Question: I am teaching myself asp .net mvc3. I have a "add property" form which allows user to upload property details to the website. I have been struggling with this error for a long time now.
For simplification, lets consider that I have two tables in my database.
CustomerTypes: The database has 1 Owner, 2 Broker, 3 Commercial etc
Property: This is the table that gets populated by the form.
I use CustomerTypes (and other such tables) to create radio buttons. The user fills the form and selects a choice for "customer type". However, I get an "object reference not set to an instance of an object" error on submit. This is is because "null" is
set for Model.CustomerTypes. However, Model.CustomerTypes is only used to create radio buttons. I am not sure what is wrong. The code is below:
View:
'''
@model Website.ViewModels.AddPropertyViewModel
<fieldset>
<legend>Property</legend>
<div class="editor-label">
@Html.LabelFor(model => model.Property.CustomerType)
@foreach (var item in Model.CustomerTypes)
{
@Html.RadioButtonFor(model => model.Property.CustomerType, Convert.ToInt32(item.Value)) @item.Text
}
</div>
...
'''
AddPropertyViewModel:
'''
namespace Website.ViewModels
{
public class AddPropertyViewModel
{
public Property Property { get; set; }
...
public IEnumerable<SelectListItem> CustomerTypes { get; set; }
...
}
'''
Controller:
'''
public ActionResult AddProperty()
{
AddPropertyViewModel viewModel = new AddPropertyViewModel
{
...
CustomerTypes = websiterepository.GetCustomerTypeSelectList(),
...
};
return View(viewModel);
'''
GetCustomerTypeSelectList functions is:
'''
public IEnumerable<SelectListItem> GetCustomerTypeSelectList()
{
var customerTypes = from p in db.CustomerType
orderby p.CustomerTypeDescription
select new SelectListItem
{
Text = p.CustomerTypeDescription,
Value = SqlFunctions.StringConvert((double)p.CustomerTypeId)
};
return customerTypes;
}
'''
The value in POST is set for Property_CustomerType correctly based on the selection
--- Added further info ---
I start the form as:
'''
@using (Html.BeginForm("AddProperty", "Property", FormMethod.Post, new { enctype = "multipart/form-data" }))
{
...
}
'''
The controller is:
'''
[HttpPost]
public ActionResult AddProperty(AddPropertyViewModel viewModel)
{
if (ModelState.IsValid)
{
//
if (viewModel.File1.ContentLength > 0)
{
var fileName = Path.GetFileName(viewModel.File1.FileName);
var path = Path.Combine(Server.MapPath("~/App_Data"), fileName);
viewModel.File1.SaveAs(path);
}
var property = viewModel.Property;
websiterepository.Add(property);
return RedirectToAction("Index", "Home");
}
return View(viewModel);
}
'''
Here is a screenshot of error:

I have tried submitting the form commenting these radio buttons and it works.
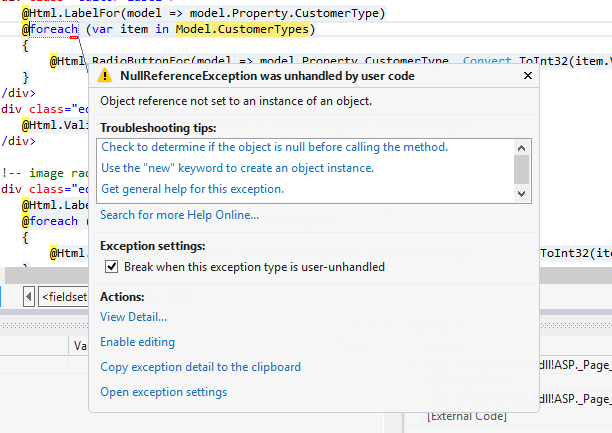
Answer: The issue is that 'CustomerTypes' isn't populated when your render the view after posting to the server.
If we look at the flow of actions being performed we see that
1. You populate the CustomerTypes collection before rendering the inital page
2. You post your data back to the server but do not preserve the CustomerTypes collection (Because there's no need to)
3. You render the view again but this time without populating CustomerTypes.
4. Kaboom!
Populating the CustomerTypes property before you return the view for the second time should fix your problem:
'''
[HttpPost]
public ActionResult AddProperty(AddPropertyViewModel viewModel)
{
[...]
viewModel.CustomerTypes = websiterepository.GetCustomerTypeSelectList();
return View(viewModel);
}
'''